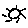
Label: sun